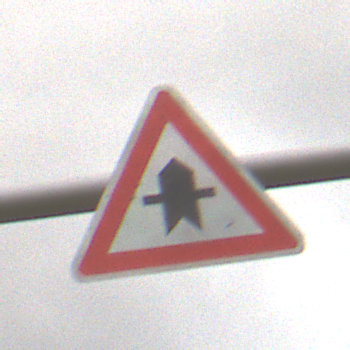
Verkehrszeichen: Vorfahrt
Umgebung: Outdoor, Nature
Tageszeit: Midday
Wetter: Overcast
Licht: Natural
Jahreszeit: NotSpecified
Kontrast: LowContrast